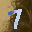
Label: 7